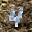
Label: 4